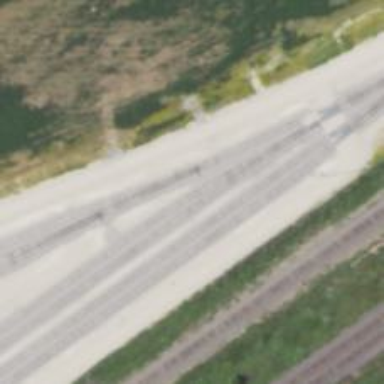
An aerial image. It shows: Railway yard used for servicing trains.